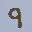
Label: 9